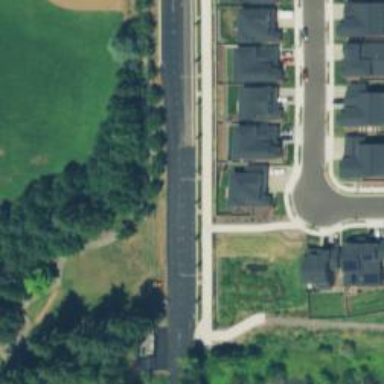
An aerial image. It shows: Secondary road with asphalt surface. There is sidewalk on the left side.